Field crop: maize
Growth stage: 2
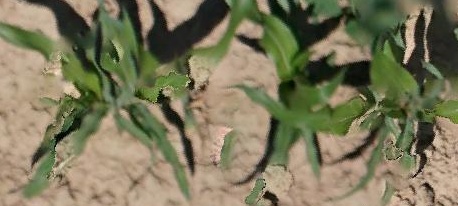
Species: maize